Question: I use <URL> everything works good except for the chart print button is not click-able, below are my highchart implementation and reference image. Any ideas, clues, suggestions, recommendations, help?
'''
$('#chart_portfolio').highcharts({
chart: {
borderColor: '#ff0000',
width: null,
height: null
},
title: {
text: false,
x: -20 //center
},
xAxis: {
categories: portfolio_creation_date
},
yAxis: {
title: {
text: false
},
plotLines: [{
value: 0,
width: 1,
color: '#ff0000'
}]
},
tooltip: {
shared: true,
crosshairs: true
},
series: [{
name: 'Future',
data: portfolio_future,
color: '#0f00ff'
}, {
name: 'In Grace Period',
data: portfolio_ingrace_period,
color: '#fda800'
}, {
name: 'Arrears',
data: portfolio_in_arrears,
color: '#f40404'
}, {
name: 'Good standing',
data: portfolio_good_standing,
color: '#4da74d'
}]
}); //end of highcharts
'''
Issue reference image

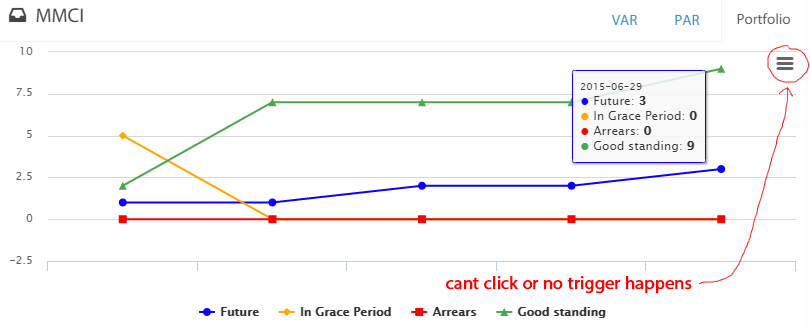
Answer: Simply set higher 'zIndex' for that button: <URL>
'''
exporting: {
buttons: {
contextButton: {
theme: {
zIndex: 100
}
}
}
}
'''